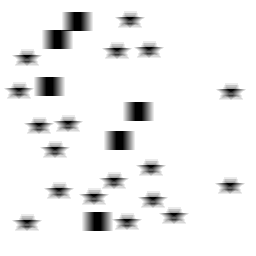
Squares: 6
Triangles: 0
Stars: 18
Total shapes: 24